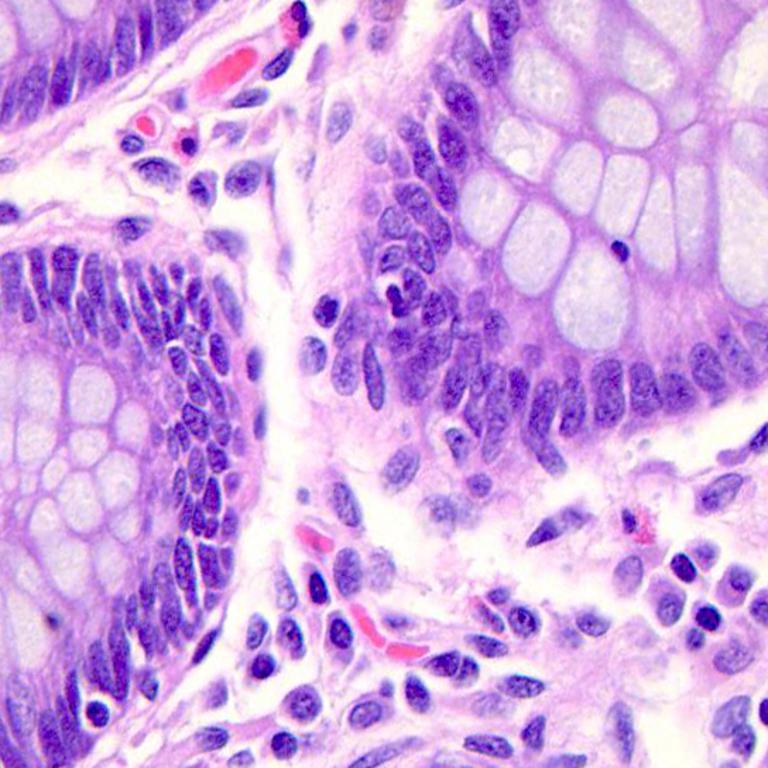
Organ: colon
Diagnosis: benign